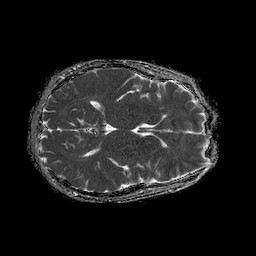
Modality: ADC
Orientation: axial
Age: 53
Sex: male
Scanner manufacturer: philips
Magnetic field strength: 1.5 T
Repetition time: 4.6 s
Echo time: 0.09059 s